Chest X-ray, PA view. Patient: 61 years old, sex M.
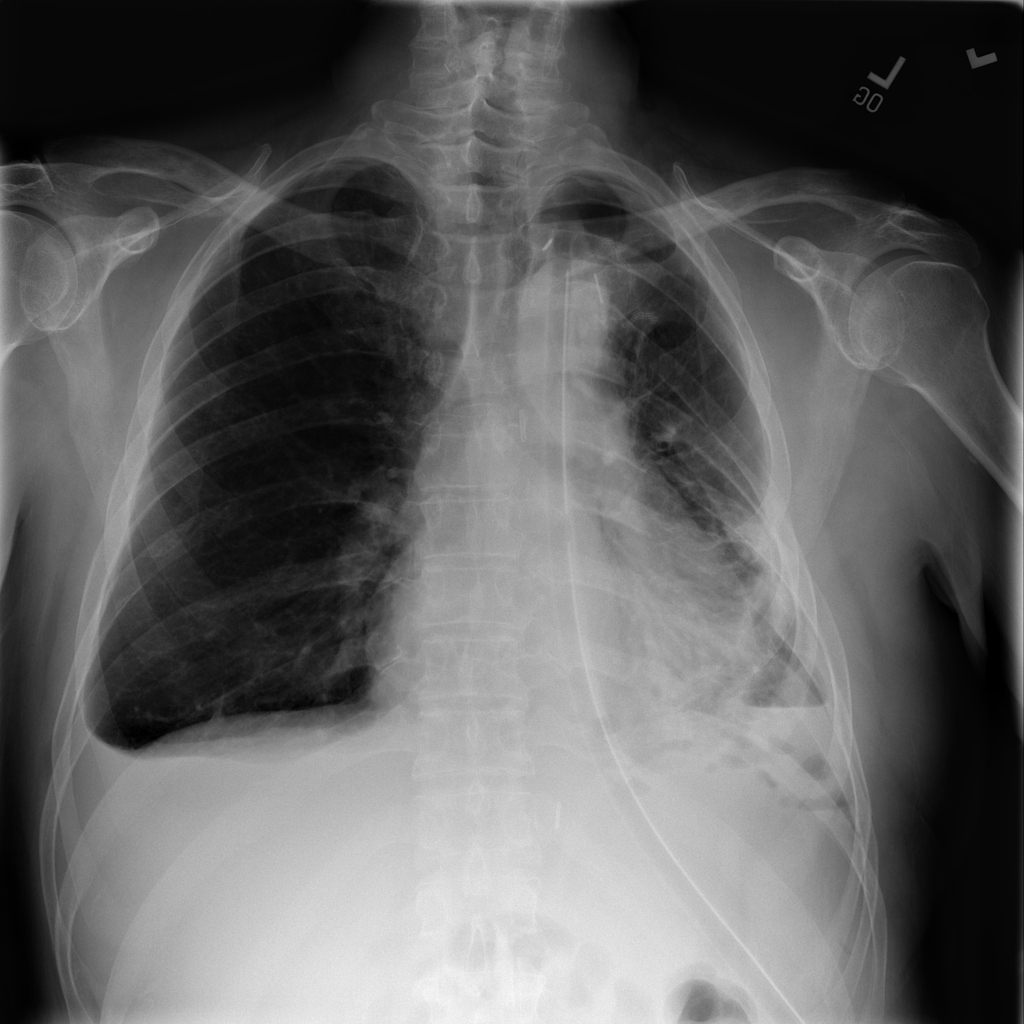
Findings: No Finding